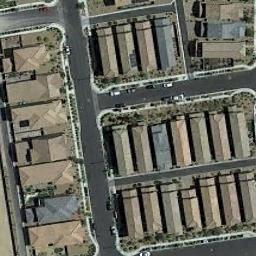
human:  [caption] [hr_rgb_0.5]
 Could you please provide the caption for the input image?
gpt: There are many roads and neatly arranged houses and trees in densely populated areas .

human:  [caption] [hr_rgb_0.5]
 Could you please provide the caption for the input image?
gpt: A dense residential area has lots of houses of the same style while some roads go through the residential area .

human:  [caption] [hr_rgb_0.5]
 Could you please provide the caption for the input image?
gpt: The houses are many and neatly arranged .

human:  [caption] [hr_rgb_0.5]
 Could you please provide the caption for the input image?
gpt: There are many brown buildings arranged neatly on dense residential area .

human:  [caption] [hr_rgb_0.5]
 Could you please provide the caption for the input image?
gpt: The dense residential is next to the road with some cars .